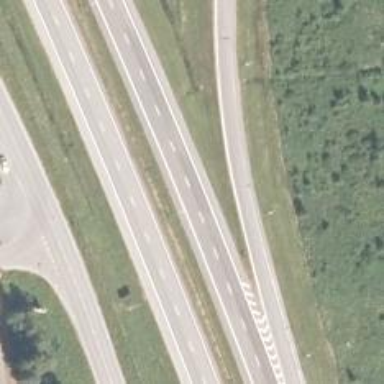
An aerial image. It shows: Asphalt motorway.